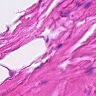
Metastatic tissue present: no